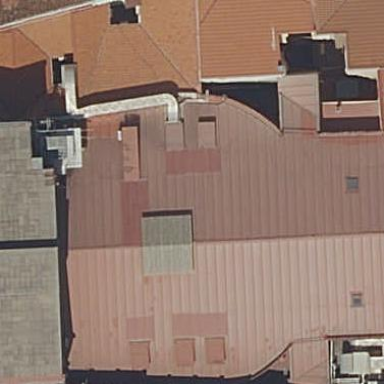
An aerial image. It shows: There is theatre building.